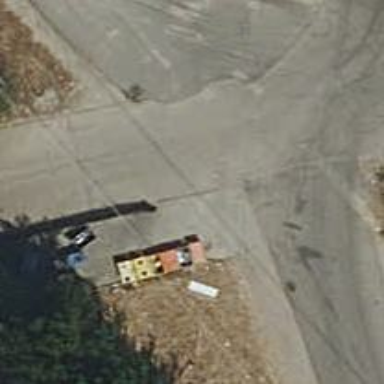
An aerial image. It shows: Recycling container in the area designated for recycling.